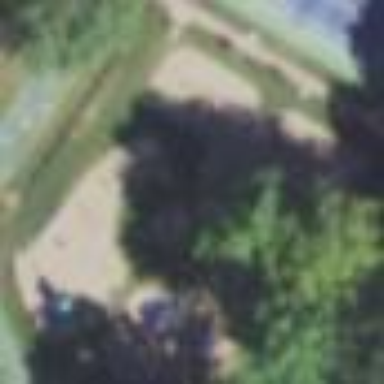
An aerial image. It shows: Playground area for leisure land.